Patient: sex F, age 86
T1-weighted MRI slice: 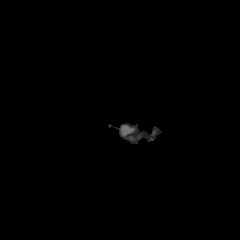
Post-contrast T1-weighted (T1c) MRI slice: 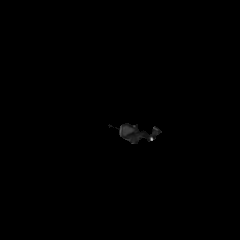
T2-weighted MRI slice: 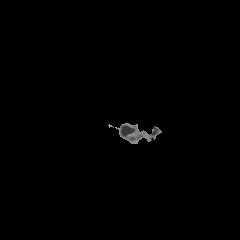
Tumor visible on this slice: no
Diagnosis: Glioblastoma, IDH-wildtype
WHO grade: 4